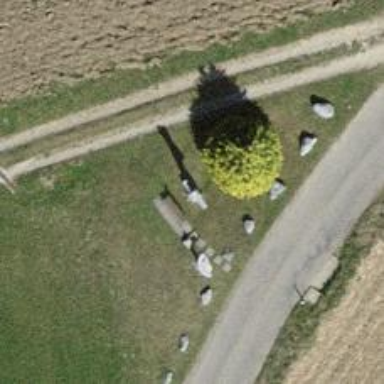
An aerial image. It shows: Historic wayside cross.